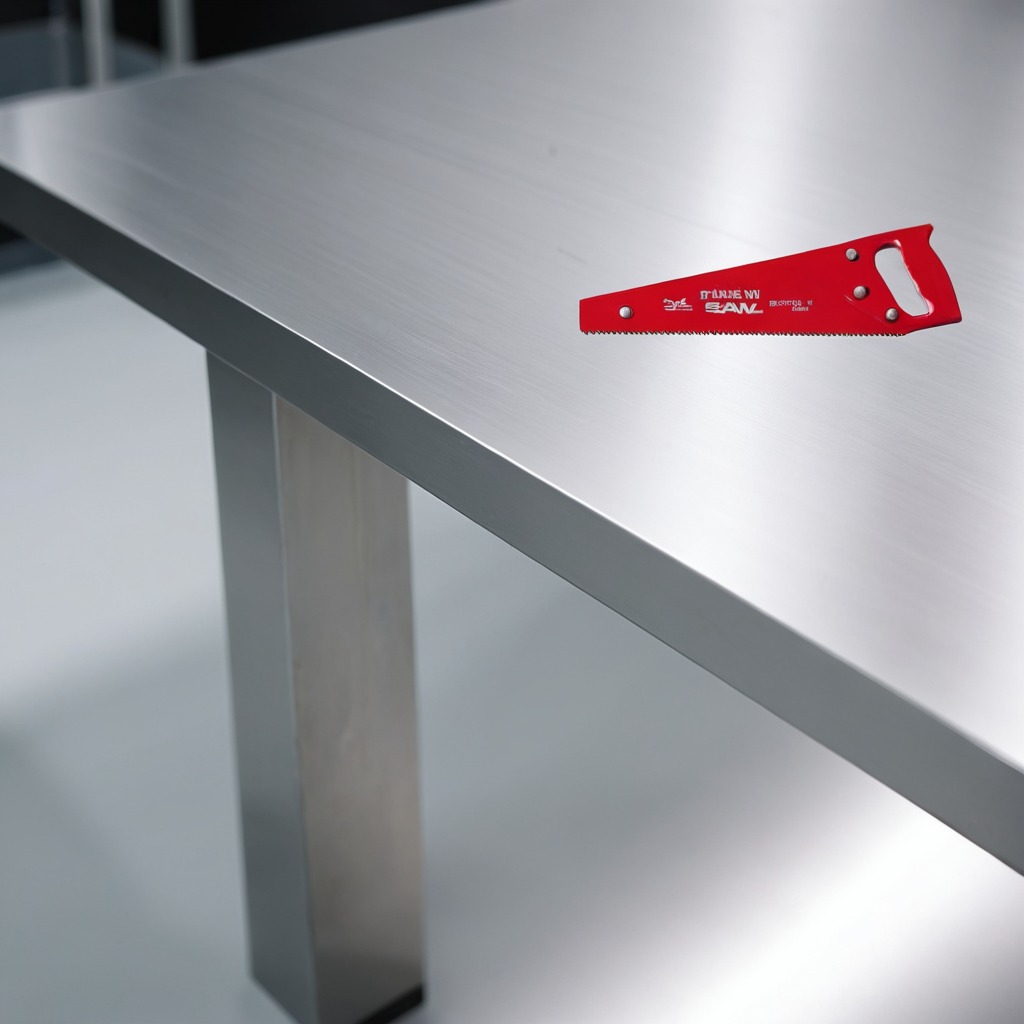
A handheld metal saw is lying on the stainless steel table.